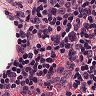
Metastatic tissue present: no